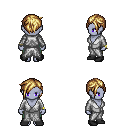
a pixel art fantasy rpg character, female body template, dark elf, purple skin, white robe, teal pants, blonde pixie cut hairstyle, bracelets, black shoes, four views (front, back, left, right), 2x2 character sprite sheet, small pixel art, hard edges, no anti-aliasing